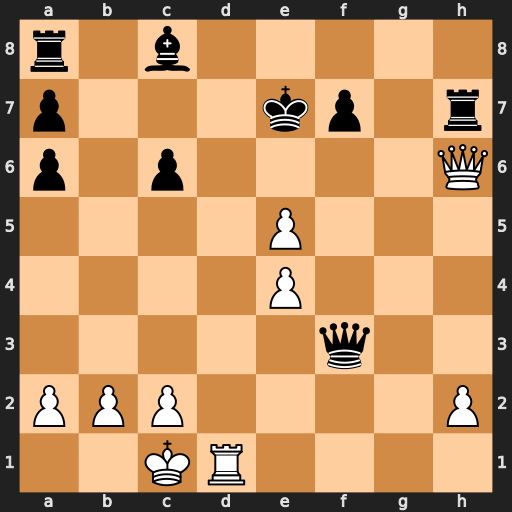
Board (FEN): r1b5/p3kp1r/p1p4Q/4P3/4P3/5q2/PPP4P/2KR4
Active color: w
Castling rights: -
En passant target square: -
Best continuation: Qd6+ Ke8 Qd8#